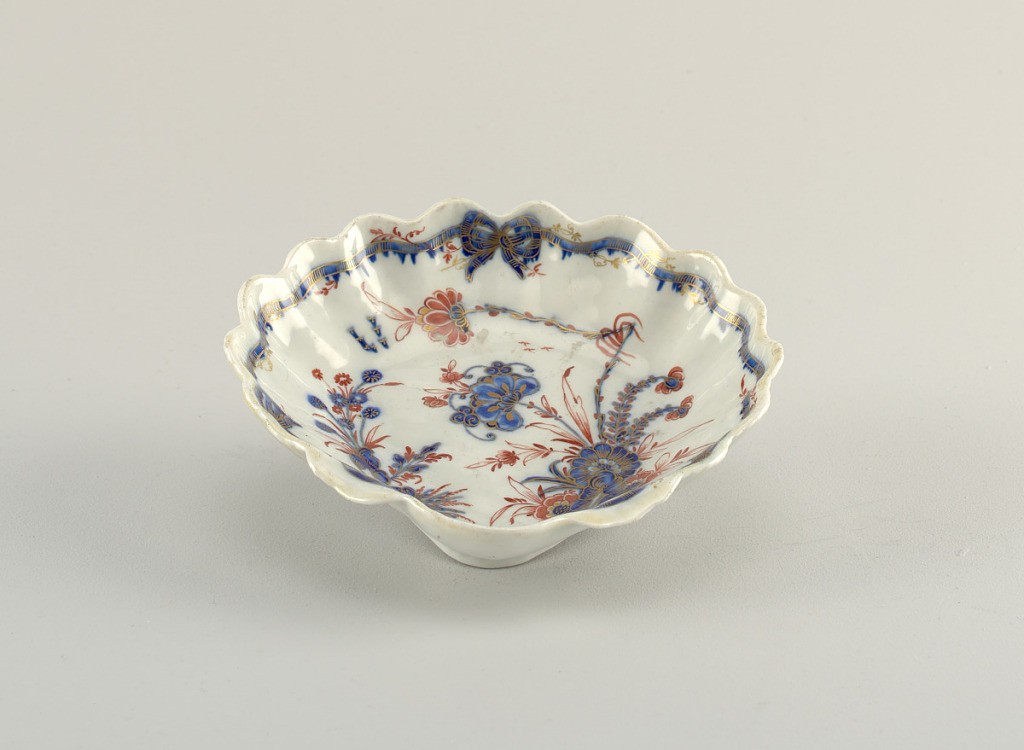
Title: Dish (One of Six)
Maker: Cozzi Porcelain Factory, Italian, 1763 – 1812
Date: ca. 1770
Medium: hard paste porcelain, vitreous enamel, gold
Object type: dish
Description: Shell form, decorated in Chinese style with carnations, in red and blue with gilt highlights, on a blue-grey glaze.